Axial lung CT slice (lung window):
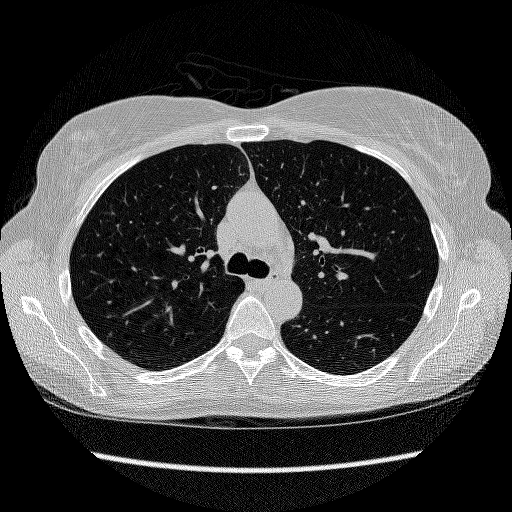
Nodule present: no